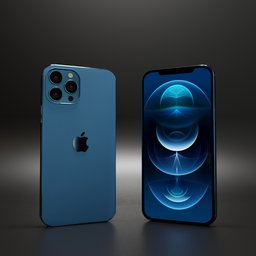
Label: electronics